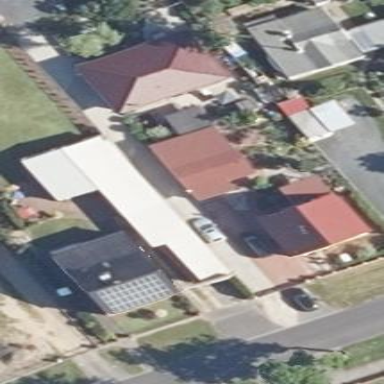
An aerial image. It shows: Building with small solar photovoltaic panel generator installed on the roof.